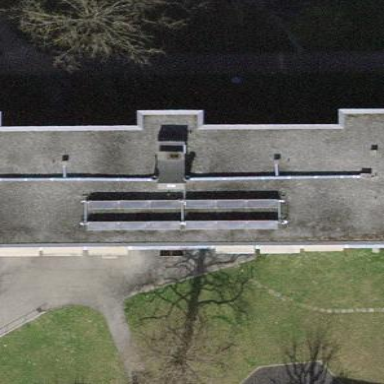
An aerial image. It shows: Flat-roofed apartment building.